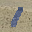
Label: 1